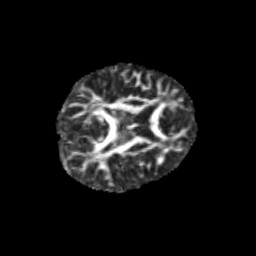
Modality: FA
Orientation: axial
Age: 9
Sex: male
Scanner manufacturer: siemens
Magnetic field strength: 3 T
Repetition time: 3.8 s
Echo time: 0.07 s